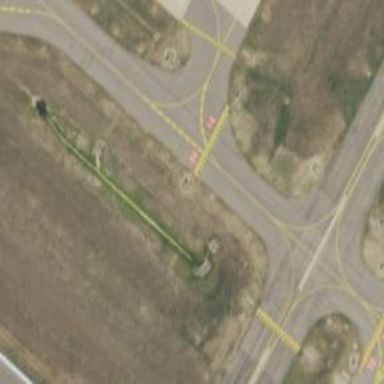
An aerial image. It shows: Image of taxiway at airport.